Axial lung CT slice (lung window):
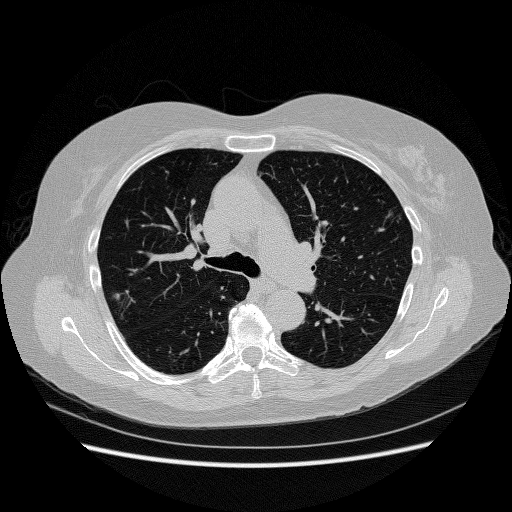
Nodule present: yes
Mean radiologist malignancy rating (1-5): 2